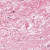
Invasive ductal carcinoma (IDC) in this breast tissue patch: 0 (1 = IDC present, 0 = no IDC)